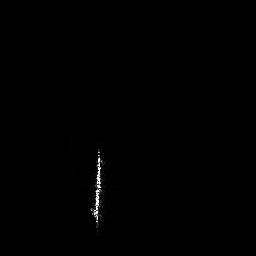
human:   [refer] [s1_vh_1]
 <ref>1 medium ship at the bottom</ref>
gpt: <box>[[33, 56, 40, 89, 0]]</box>